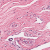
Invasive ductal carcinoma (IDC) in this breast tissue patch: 0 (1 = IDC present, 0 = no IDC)